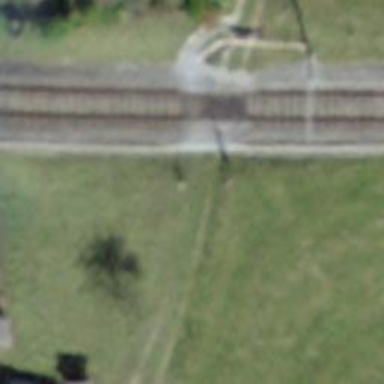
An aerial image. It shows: Track road with grade2 tracktype. It goes through tunnel.